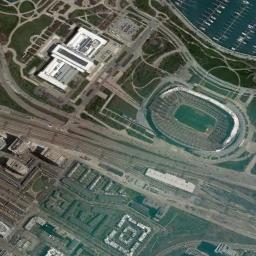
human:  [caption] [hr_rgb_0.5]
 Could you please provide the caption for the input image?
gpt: This stadium is like a white petal with a small river on its side .

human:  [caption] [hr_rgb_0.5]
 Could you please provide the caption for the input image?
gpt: The stadium is on the grass next to some buildings and roads .

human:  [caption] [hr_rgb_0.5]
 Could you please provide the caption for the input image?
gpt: The oval gym is surrounded by the road, Next to the harbor .

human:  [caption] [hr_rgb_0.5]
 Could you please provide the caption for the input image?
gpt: There are many roads around the stadium .

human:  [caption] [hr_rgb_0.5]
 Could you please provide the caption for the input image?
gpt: There are some green lawns around the stadium .